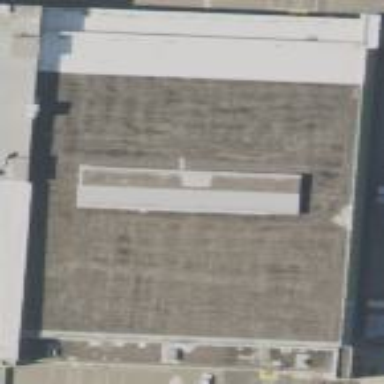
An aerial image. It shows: Hangar building.